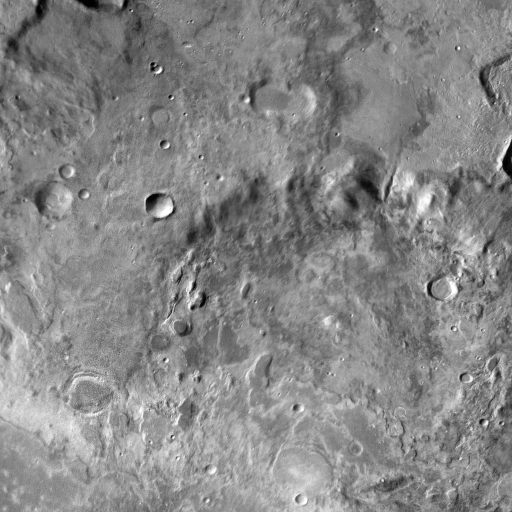
Crater classes present: Background, Other, Buried